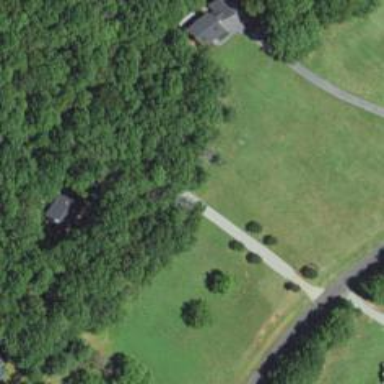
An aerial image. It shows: Driveway.